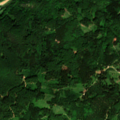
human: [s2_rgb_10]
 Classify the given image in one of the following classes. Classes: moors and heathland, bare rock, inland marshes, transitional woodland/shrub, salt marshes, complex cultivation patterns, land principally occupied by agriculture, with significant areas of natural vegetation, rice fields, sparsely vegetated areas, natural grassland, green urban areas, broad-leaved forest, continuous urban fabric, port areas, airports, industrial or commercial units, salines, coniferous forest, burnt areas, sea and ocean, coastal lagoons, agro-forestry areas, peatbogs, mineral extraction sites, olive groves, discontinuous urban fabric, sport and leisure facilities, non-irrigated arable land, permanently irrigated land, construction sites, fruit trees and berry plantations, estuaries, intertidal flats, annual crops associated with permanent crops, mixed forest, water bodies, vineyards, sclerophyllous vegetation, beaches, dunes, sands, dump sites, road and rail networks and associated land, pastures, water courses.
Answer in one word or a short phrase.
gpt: non-irrigated arable land, coniferous forest, mixed forest